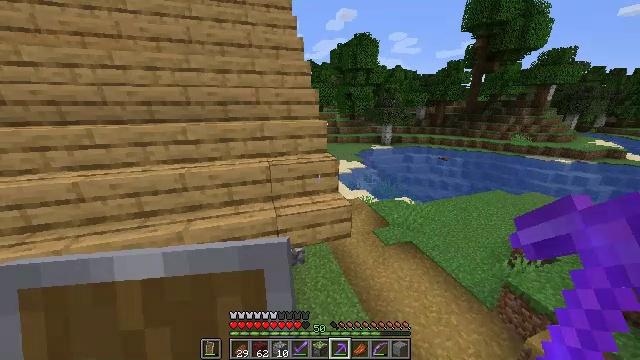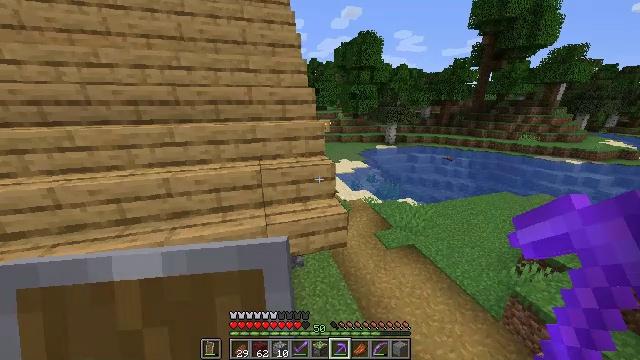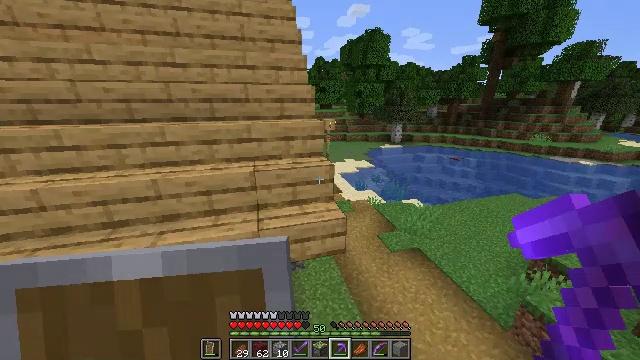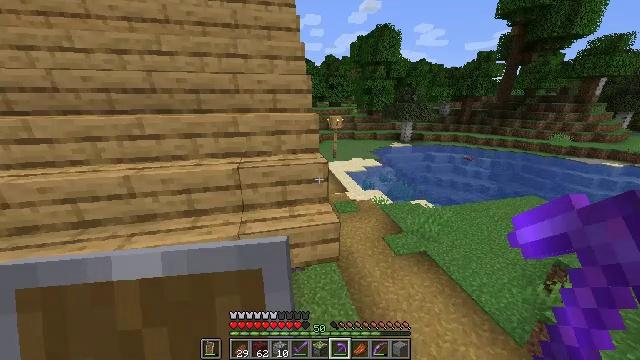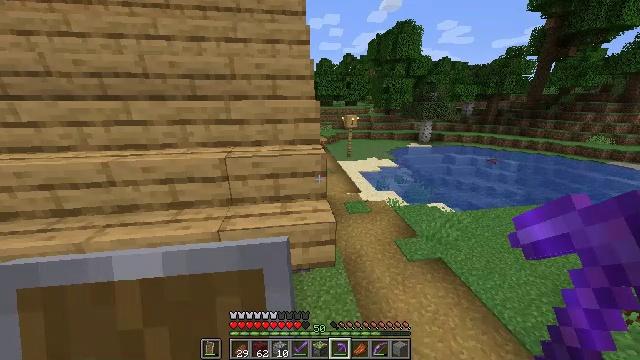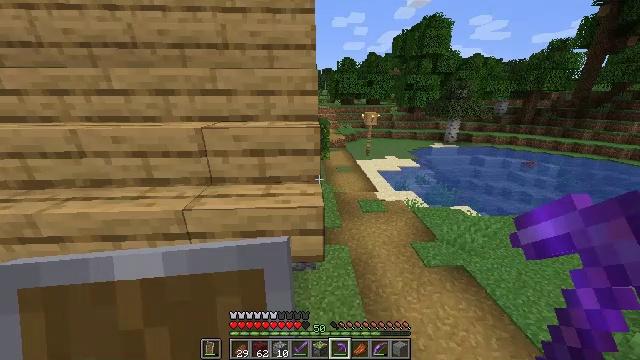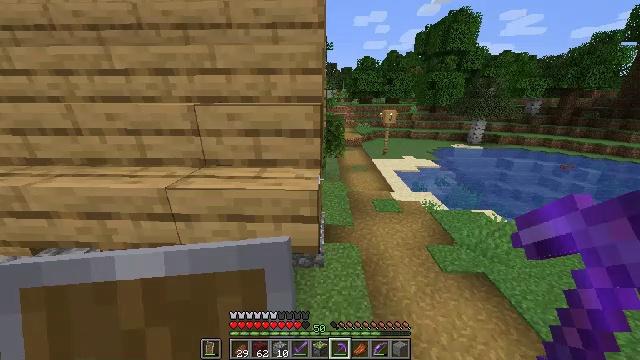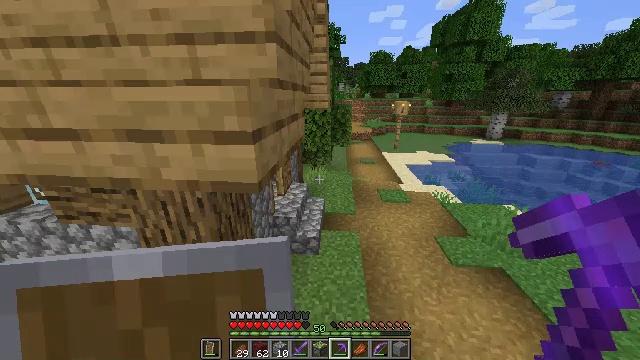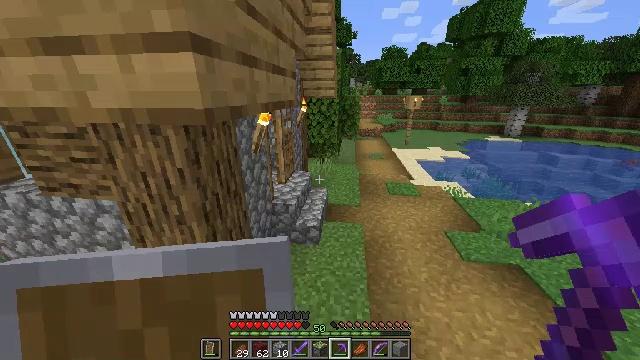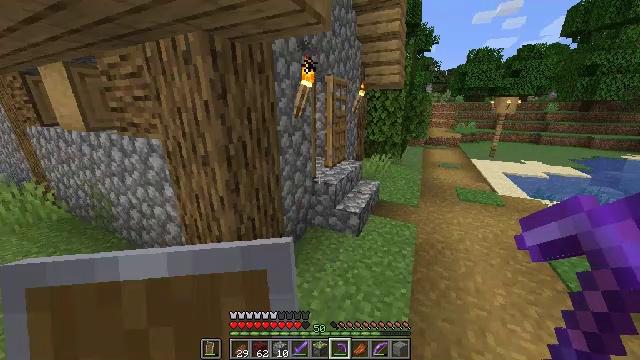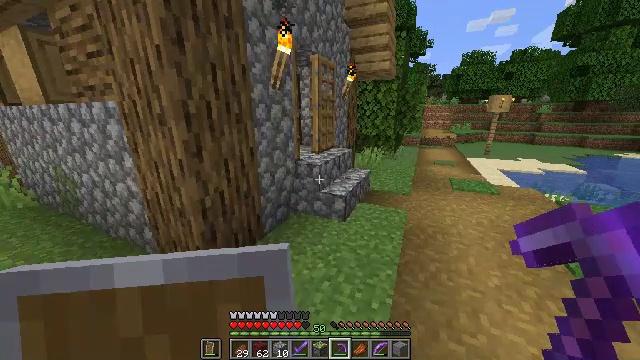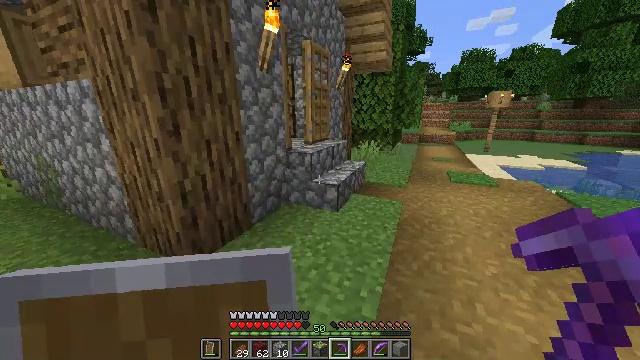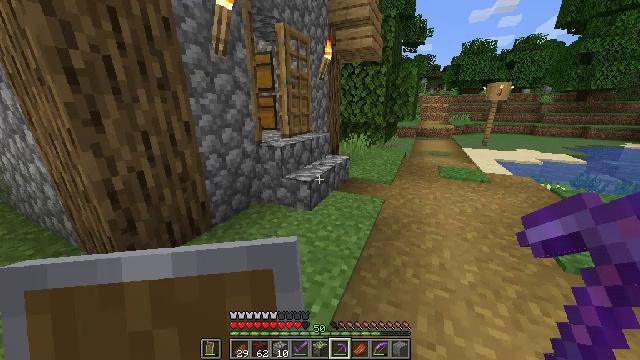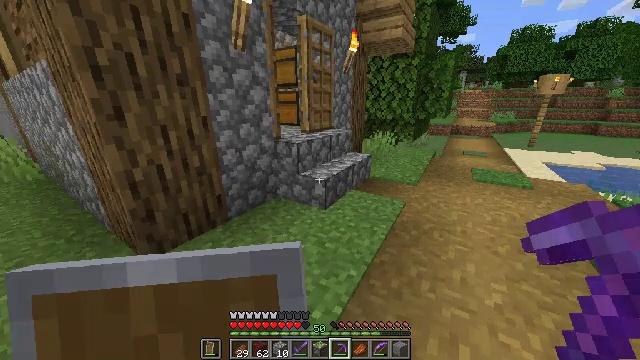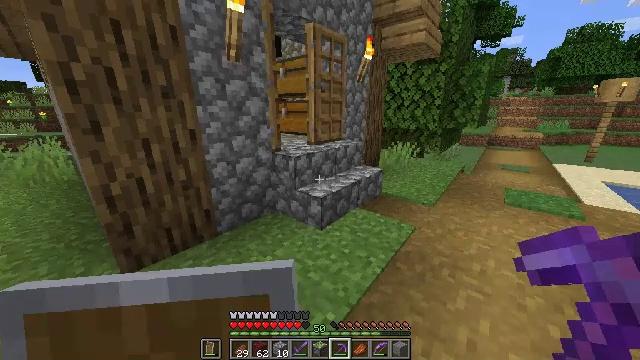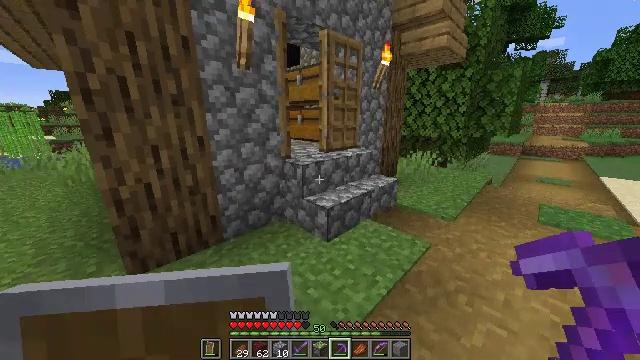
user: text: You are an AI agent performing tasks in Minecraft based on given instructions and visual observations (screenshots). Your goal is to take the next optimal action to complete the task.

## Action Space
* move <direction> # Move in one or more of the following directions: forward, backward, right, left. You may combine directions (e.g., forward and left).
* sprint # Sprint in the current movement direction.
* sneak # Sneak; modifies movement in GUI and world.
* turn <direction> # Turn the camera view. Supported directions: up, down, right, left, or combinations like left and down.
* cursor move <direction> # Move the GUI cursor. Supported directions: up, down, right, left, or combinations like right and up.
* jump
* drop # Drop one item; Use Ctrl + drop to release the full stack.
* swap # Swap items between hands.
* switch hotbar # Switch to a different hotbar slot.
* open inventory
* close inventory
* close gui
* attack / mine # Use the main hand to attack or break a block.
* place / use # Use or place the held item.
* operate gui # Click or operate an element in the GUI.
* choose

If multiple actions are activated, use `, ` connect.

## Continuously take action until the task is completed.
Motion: motion action
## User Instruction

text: Attack the hopper to gather it.
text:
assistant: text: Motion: move forward and move right, turn left, jump
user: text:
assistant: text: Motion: move forward and move right, turn left, jump
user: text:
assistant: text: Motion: move forward and move right, turn left, jump
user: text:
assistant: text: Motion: move forward and move right, turn left
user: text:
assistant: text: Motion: move forward and move right, turn left
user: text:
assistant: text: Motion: move forward and move right, turn left
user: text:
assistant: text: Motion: move forward and move right, turn left
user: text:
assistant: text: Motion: move forward and move right, turn left
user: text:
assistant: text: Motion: move forward and move right, turn left and up
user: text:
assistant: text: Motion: move forward and move right, turn up
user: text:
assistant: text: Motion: move forward and move right
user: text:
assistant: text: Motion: move forward and move right, turn down
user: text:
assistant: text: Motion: move forward and move right, turn left
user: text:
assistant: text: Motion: move forward and move right, turn left and up
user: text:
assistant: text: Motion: move forward and move right, turn left and up
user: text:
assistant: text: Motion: move forward and move right, turn left and up
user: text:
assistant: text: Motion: move forward and move right, turn left and up
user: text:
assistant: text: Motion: move forward and move right, turn left
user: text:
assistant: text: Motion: move forward and move right, turn left
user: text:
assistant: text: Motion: move forward and move right, turn left
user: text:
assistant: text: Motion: move forward and move right, turn left and up
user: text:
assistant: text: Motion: move forward, turn left and up
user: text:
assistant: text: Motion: move forward, turn left
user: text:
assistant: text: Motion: move forward
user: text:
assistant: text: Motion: move forward
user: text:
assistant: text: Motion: move forward
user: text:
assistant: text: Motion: move forward
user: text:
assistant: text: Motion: move forward, turn right
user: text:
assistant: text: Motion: move forward, turn right
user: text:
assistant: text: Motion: move forward